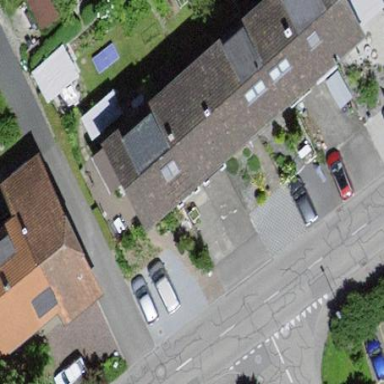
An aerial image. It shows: Terrace-style building with gabled roof.